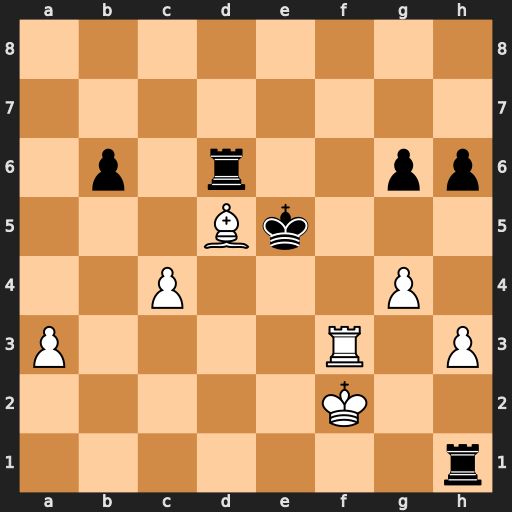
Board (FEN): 8/8/1p1r2pp/3Bk3/2P3P1/P4R1P/5K2/7r
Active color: w
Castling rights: -
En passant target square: -
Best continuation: Re3+ Kd4 Bxh1